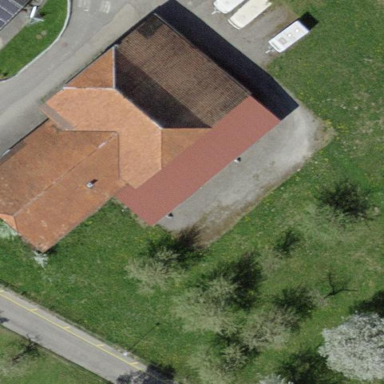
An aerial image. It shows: Barn.